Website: macys
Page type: customer-info-address
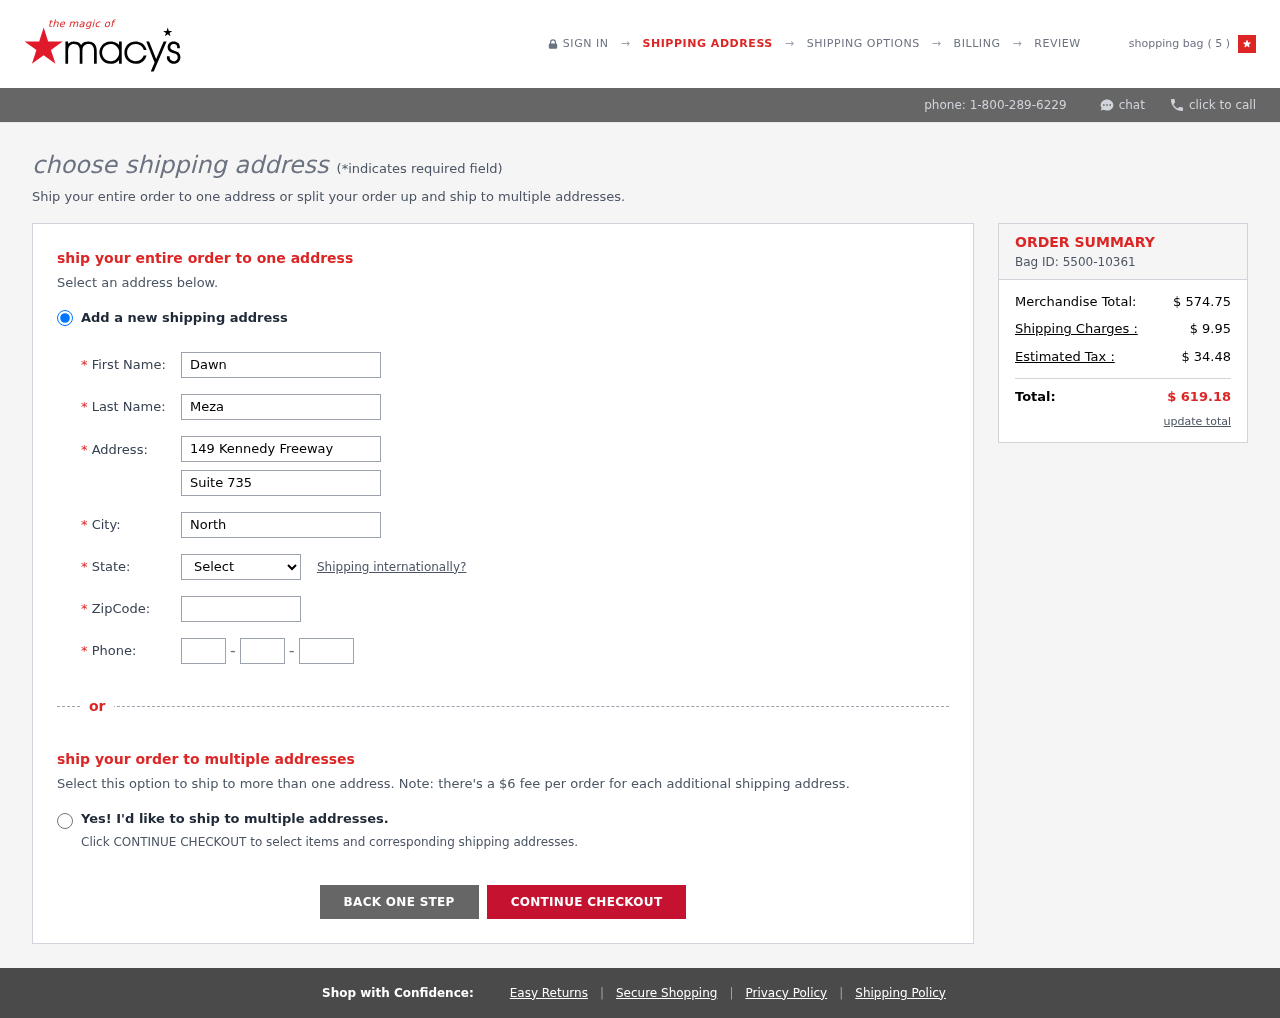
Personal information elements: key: PII_CITY
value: North Thomasshire
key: PII_FIRSTNAME
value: Dawn
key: PII_LASTNAME
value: Meza
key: PII_PHONE_AREA
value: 466
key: PII_PHONE_PREFIX
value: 653
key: PII_PHONE_SUFFIX
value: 4084
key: PII_POSTCODE
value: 30314
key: PII_STATE_ABBR
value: LA
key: PII_STREET
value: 149 Kennedy Freeway
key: PII_STREET2
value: Suite 735
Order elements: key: ORDER_NUM_ITEMS
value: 5
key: ORDER_ID
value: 5500-10361
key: ORDER_SUBTOTAL
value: $ 574.75
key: ORDER_SHIPPING_COST
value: $ 9.95
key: ORDER_TAX
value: $ 34.48
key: ORDER_TOTAL
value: $ 619.18